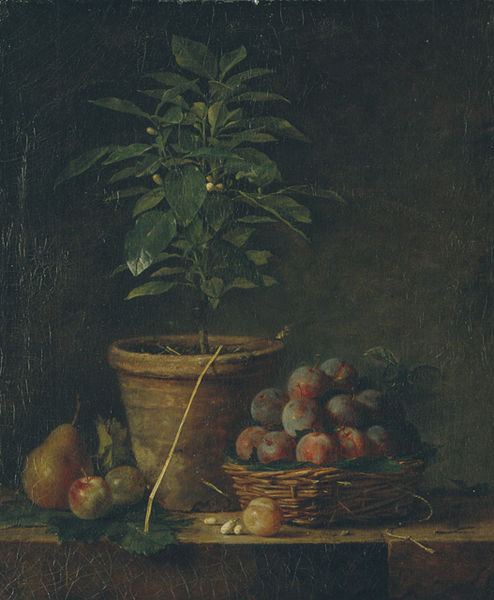
Titel: Das Orangenbäumchen
Künstler: Henri Horace Roland de la Porte
Standort: Karlsruhe
Institution: Staatliche Kunsthalle Karlsruhe
Schlagwörter: baum, blätter, dunkel, gemälde, schatten, grün, braun, hell, hintergrund, licht, orange, schwarz, stroh, tisch, ölbild, obst, rot, tuch, alt, wand, barock, bild, öl, erde, boden, realismus, blatt, pflanze, kontrast, renaissance, frucht, früchte, stilleben, stillleben, trauben, apfel, blumentopf, bäumchen, topf, äpfel, lila, halm, ölgemälde, blue, oil, red, wein, black, dark, green, grey, olive, painting, table, wall, yellow, realistisch, blanket, flowers, korb, picture, brown, plant, pot, potted plant, vase, birne, zweig, beeren, lorbeer, schmetterling, zitrusfrucht, wood, knospe, knospen, flower, apple, food, fruit, life, tree, pfirsich, background, nature, netherlands, water, blumenstock, light, plants, pflaume, zitrone, bohnen, purple, shadow, wrinkles, obstkorb, pair, mirabelle, nüsse, weinblatt, grape, peach, pflaumen, zwetschgen, still life, dirt, olivenbaum, scherben, basket, ivy, leaves, vest, flower pot, study, paprika, kern, cloth, woven, northern, leaf, blume, shade, canvas, paint, samen, dutch, leave, grapes, soil, organge, still, stick, ornagenbäumchen, pflanzentopf, growing, zitronenbaum, earth, straw, leafs, fruits, terracotta, nut, apples, real, stillive, 19. jahrhundert, b, s, pear, kübel, panel, peaches, clay, northern renaissance, plums, plant pot, nature morte, plum, scratch, vintage, black background, wicker, pears, buds, observational, frout, still live, appel, plint, earthenware, firt, fruit basket, lemon, lk, strah, olives, nuts, plant fruit pot green terracotta, masterpiece, peer, citrus, cracked, healthy, frut, seeds, nectarine, lant, atop, fuirt, tab;e, citru, stonefruit, #birne, sstick, plaumen, budding, prunes, prune, wicker basket, pare, saamen, zierapfel, fr¨cuhte, necterine, olivetree, 19. jahrhumdert, weaved basket, lemon plant, citrus plant, birnen, orangenbaum, zitrusbaum, 사과, grapefruit